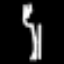
Label: fork